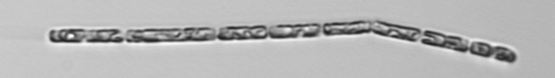
Label: Dactyliosolen_fragilissimus